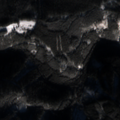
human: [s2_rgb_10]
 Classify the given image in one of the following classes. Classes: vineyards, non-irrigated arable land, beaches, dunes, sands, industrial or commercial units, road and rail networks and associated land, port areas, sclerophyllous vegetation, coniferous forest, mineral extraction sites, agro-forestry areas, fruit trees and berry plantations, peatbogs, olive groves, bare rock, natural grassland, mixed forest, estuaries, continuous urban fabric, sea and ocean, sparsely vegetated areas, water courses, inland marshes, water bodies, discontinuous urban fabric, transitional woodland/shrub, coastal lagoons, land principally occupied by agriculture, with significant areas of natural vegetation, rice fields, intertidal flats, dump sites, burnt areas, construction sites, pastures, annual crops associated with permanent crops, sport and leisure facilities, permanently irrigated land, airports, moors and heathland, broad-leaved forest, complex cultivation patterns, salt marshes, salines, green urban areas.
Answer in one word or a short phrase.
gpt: coniferous forest